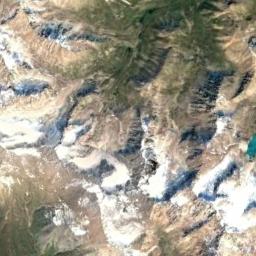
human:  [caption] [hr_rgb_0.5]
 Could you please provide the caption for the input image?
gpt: There are several peaks in the Snow Mountain Range covered with white snow, While others are brown and green mixed peaks .

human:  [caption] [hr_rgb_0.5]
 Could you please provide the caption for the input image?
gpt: The snowberg is covered with snow .

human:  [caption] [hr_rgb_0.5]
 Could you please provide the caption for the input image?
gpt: The snowberg has some valley glaciers and the color of the mountain is brown .

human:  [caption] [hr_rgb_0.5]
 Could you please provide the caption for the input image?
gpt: The snow berg is consist of bare land and white snow .

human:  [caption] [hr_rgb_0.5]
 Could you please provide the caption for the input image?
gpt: There are some snow and bare land on the snowberg .